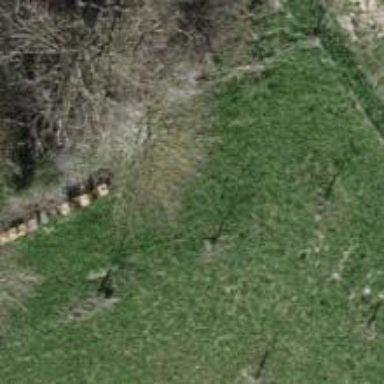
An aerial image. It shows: Apiary.